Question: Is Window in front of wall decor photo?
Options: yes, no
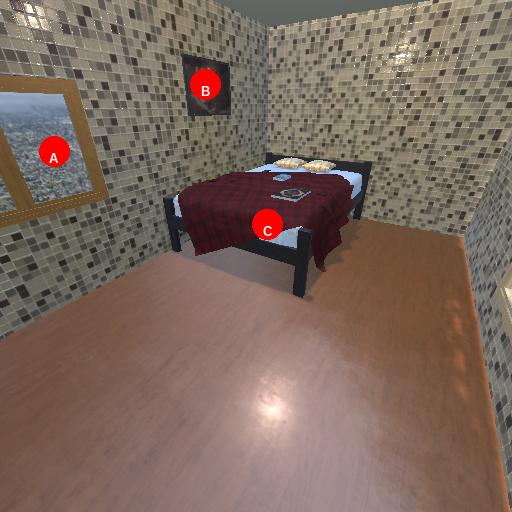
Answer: yes